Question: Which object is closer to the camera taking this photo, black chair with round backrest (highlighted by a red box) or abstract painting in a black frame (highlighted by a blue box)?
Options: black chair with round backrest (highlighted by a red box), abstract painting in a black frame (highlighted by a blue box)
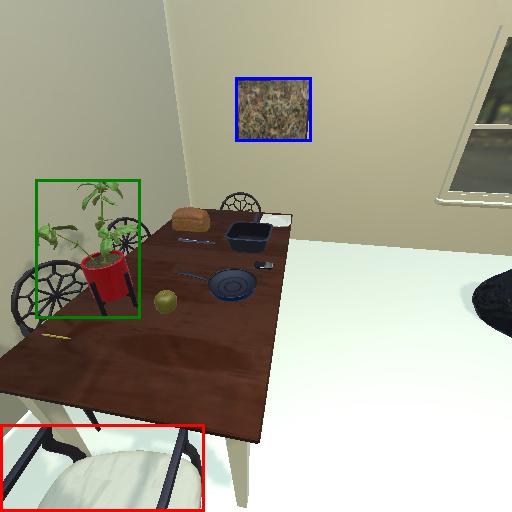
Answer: black chair with round backrest (highlighted by a red box)